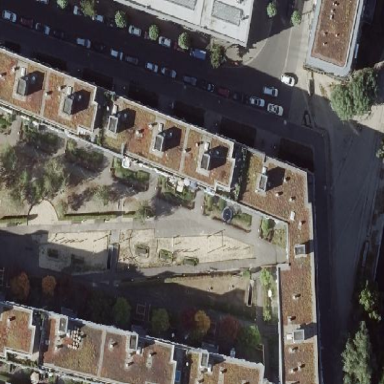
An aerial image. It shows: Building with apartments and flat roof.